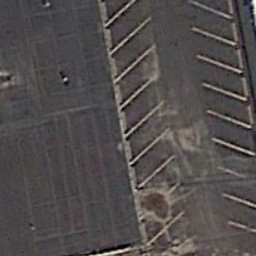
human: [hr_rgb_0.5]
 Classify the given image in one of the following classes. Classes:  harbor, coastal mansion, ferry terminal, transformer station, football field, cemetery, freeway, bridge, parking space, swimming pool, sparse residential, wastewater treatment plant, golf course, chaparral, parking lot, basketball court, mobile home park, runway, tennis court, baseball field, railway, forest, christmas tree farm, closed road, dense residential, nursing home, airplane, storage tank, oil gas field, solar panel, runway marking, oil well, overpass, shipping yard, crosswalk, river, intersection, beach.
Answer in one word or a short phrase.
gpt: parking space